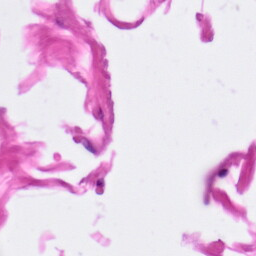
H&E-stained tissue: Pancreatic